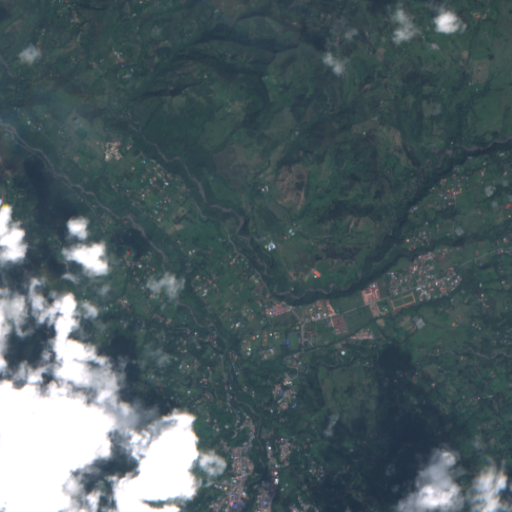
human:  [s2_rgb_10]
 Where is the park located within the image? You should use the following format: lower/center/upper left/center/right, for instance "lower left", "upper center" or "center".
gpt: The park is located in the lower center of the image.
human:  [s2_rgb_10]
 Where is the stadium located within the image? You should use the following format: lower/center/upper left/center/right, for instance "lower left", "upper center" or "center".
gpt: The stadium is located in the lower center of the image.
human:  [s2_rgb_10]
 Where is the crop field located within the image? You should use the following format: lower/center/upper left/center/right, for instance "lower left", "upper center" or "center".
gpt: There is no crop field in the image.